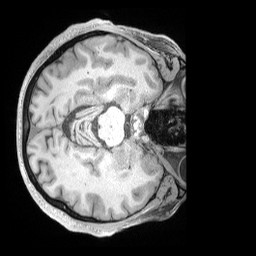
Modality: T1w
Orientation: axial
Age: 40
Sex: male
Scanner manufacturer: siemens
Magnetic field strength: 3 T
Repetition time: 2 s
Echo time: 0.00211 s